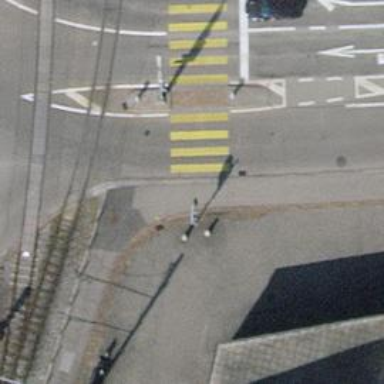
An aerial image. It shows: Marked crossing on footway with clear markings.